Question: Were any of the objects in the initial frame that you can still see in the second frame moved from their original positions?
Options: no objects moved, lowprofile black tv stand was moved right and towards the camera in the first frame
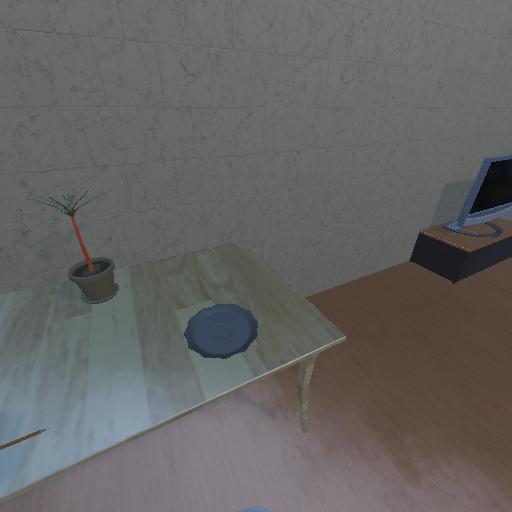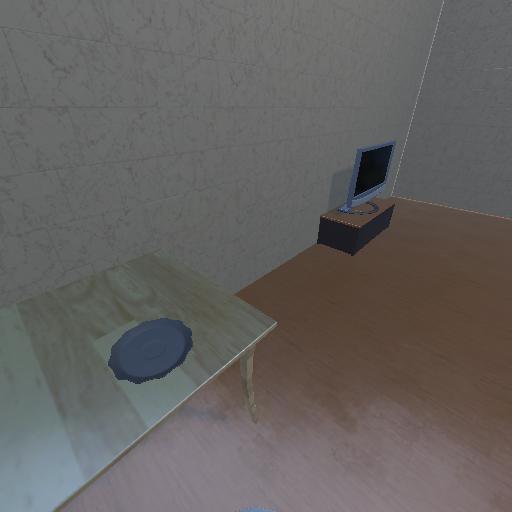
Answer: no objects moved